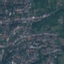
Land use / land cover: Residential